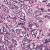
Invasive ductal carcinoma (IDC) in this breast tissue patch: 1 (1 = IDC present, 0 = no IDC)